Interaction volume radius: 5 \u00c5
Interaction volume height: 20 \u00c5
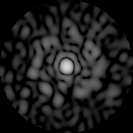
Disorder parameter: 0.8099